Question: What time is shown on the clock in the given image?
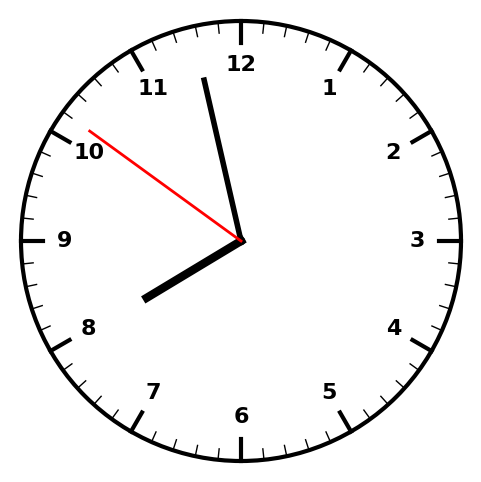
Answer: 07:57:51